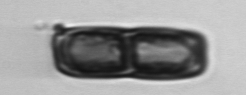
Label: Ephemera